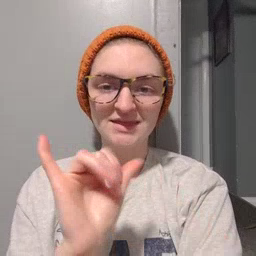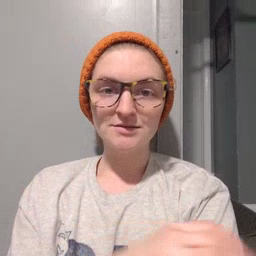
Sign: that